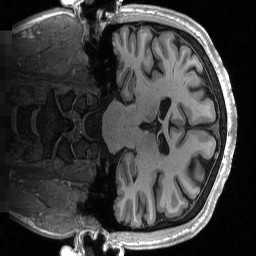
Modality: T1w
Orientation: coronal
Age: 18
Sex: male
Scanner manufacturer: siemens
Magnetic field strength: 3 T
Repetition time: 2.53 s